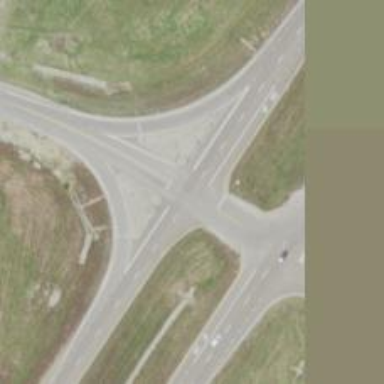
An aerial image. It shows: Asphalt road designated as trunk highway.